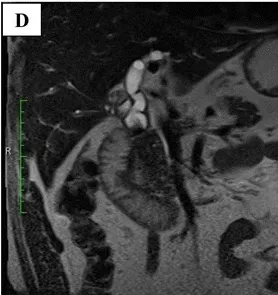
Preoperative diagnosis on MDCT and MRCP. Preoperative MRCP showed a solitary gallstone in the gallbladder.
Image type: radiology (mri)